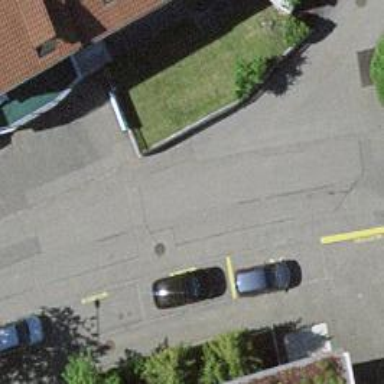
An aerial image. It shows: Asphalt road in residential area.